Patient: sex M, age 37
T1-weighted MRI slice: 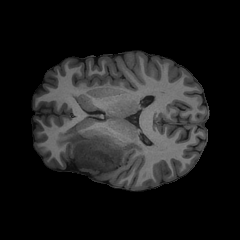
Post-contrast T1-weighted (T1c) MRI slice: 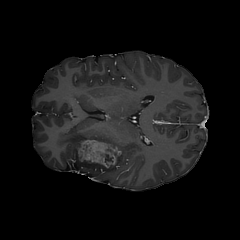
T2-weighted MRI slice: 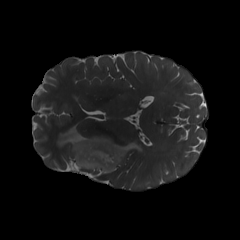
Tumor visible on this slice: yes
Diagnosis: Astrocytoma, IDH-mutant
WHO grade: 4